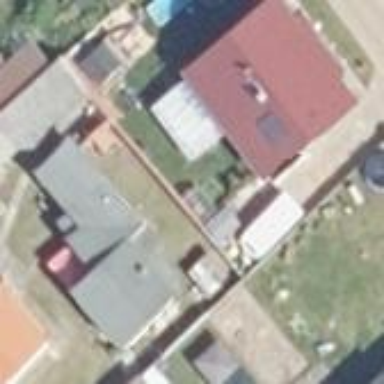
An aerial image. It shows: Simple and straightforward house.